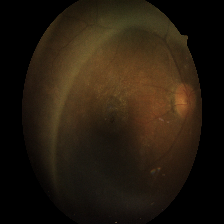
Diabetic retinopathy grade: Moderate